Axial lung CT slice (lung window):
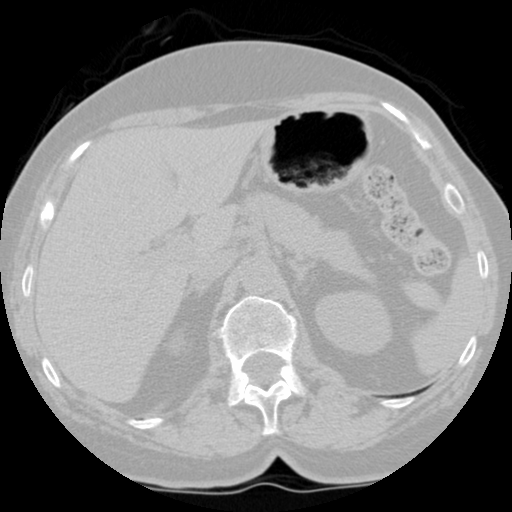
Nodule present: no